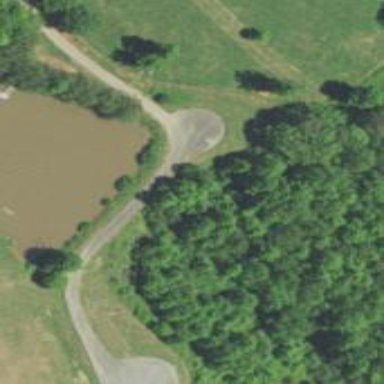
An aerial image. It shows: Culvert tunnel.